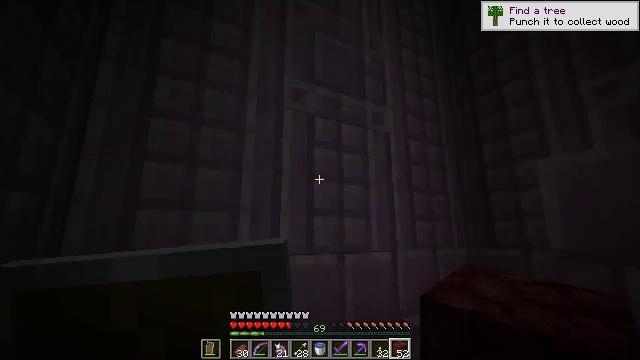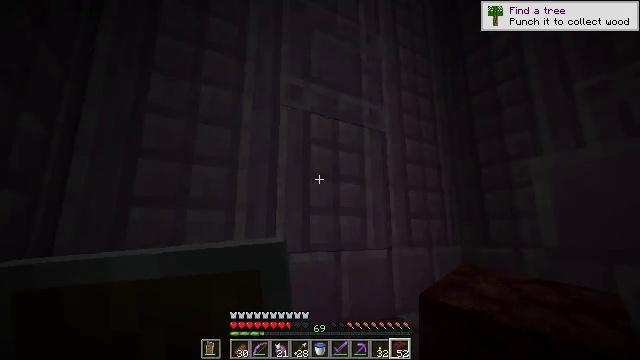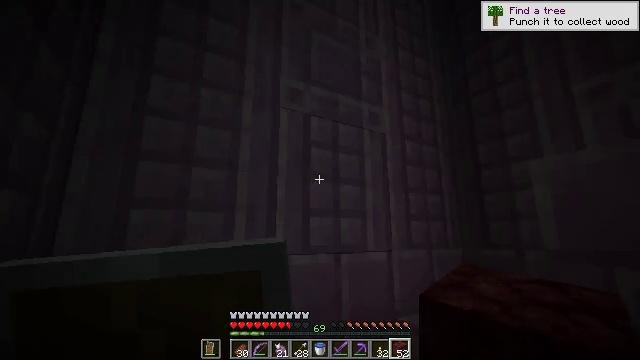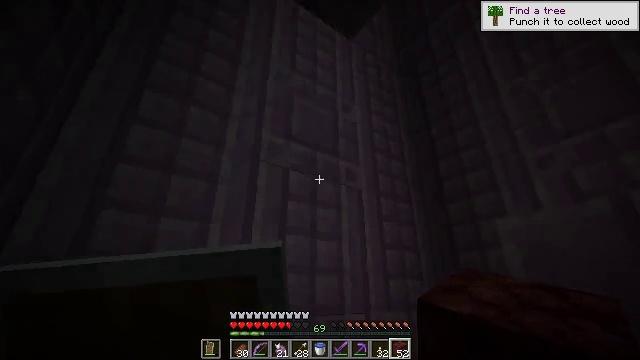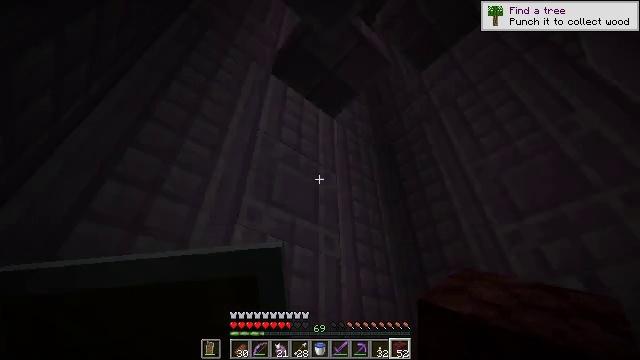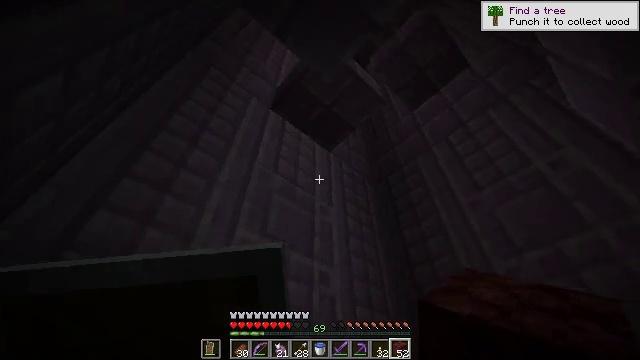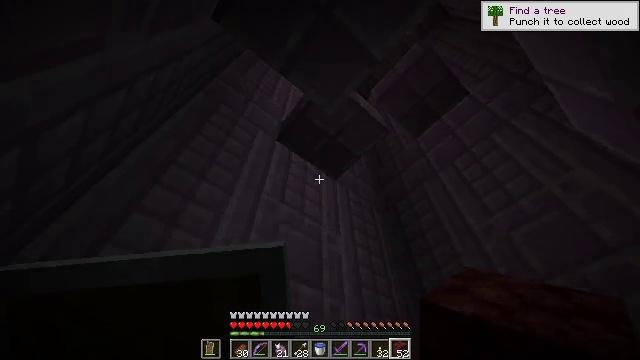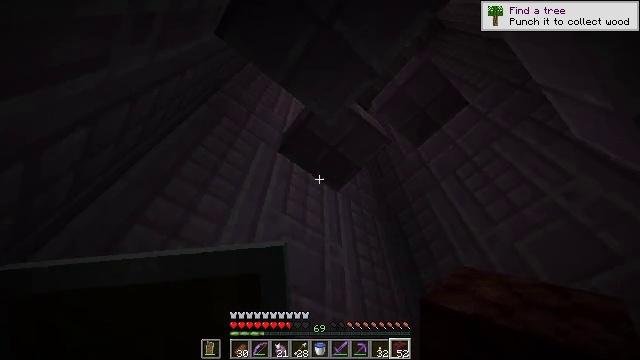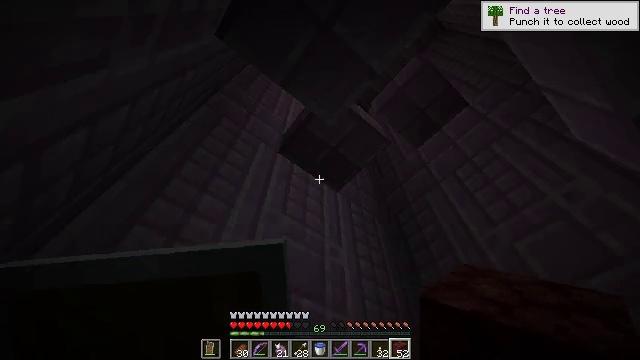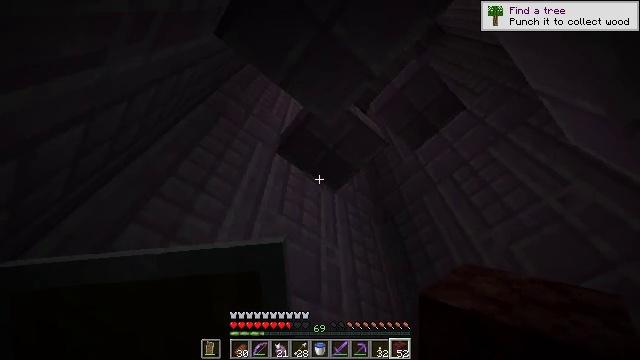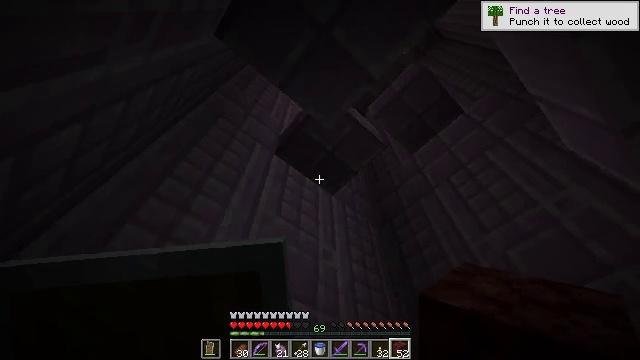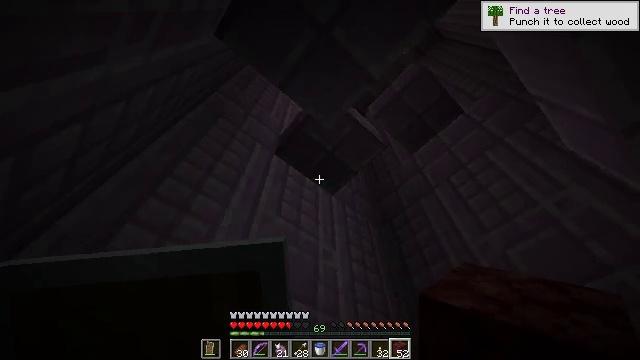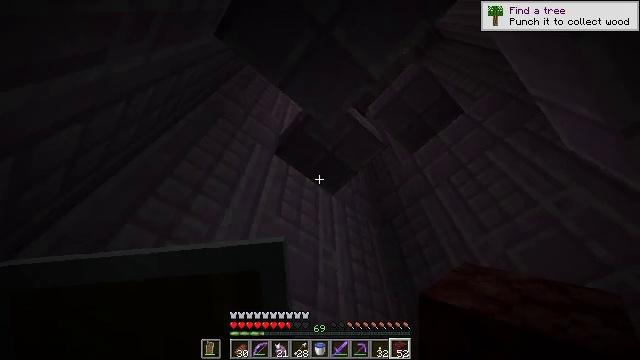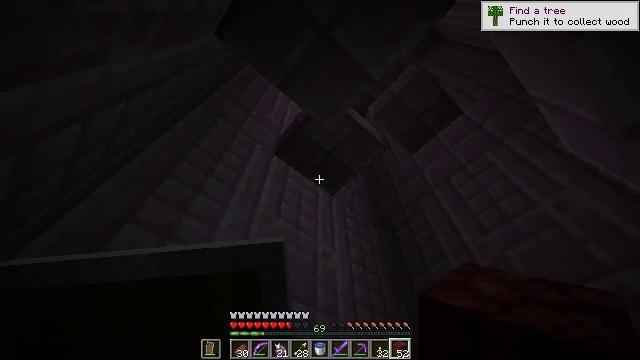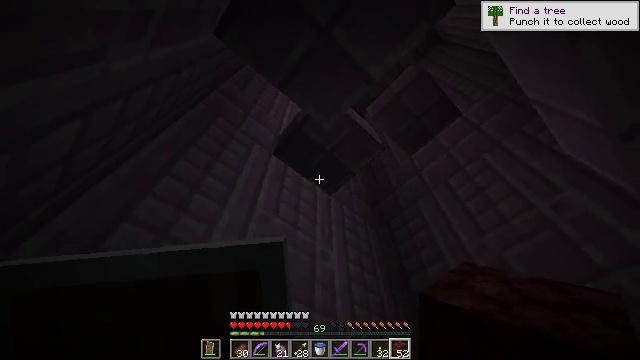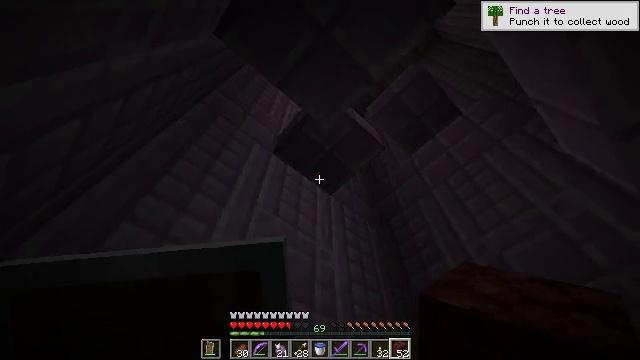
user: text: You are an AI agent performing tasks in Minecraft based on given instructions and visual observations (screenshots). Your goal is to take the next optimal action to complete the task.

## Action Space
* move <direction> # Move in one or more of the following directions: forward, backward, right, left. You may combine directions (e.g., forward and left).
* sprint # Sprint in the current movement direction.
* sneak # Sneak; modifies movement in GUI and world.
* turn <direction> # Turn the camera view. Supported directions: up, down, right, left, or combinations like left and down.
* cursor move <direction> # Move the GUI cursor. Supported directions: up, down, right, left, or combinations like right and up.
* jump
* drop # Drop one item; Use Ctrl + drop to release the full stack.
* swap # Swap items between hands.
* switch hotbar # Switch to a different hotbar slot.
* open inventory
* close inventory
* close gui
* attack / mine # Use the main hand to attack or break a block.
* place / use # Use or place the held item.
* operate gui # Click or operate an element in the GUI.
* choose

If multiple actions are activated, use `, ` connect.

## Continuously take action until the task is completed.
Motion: motion action
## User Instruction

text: Collect the purpur slab after breaking it.
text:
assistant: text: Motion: no_op
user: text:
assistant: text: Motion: no_op
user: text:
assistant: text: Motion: turn right and up
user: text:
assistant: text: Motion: turn right and up
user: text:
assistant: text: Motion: turn right and up
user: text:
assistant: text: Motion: turn left and up
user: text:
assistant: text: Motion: turn up
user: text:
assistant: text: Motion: no_op
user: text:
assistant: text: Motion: turn right
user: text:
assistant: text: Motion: no_op
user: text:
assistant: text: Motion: no_op
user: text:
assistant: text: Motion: no_op
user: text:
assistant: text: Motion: no_op
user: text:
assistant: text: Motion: no_op
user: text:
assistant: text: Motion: no_op
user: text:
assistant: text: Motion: turn down
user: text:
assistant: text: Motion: turn down
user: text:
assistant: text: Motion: turn down
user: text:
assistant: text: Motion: turn down
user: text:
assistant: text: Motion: turn down
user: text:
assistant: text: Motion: turn down
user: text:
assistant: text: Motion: turn down
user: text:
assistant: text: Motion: turn down
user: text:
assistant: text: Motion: turn down
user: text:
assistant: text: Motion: turn down
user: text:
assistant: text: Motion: turn down
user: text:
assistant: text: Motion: no_op
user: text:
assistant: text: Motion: no_op
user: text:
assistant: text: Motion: move forward, jump
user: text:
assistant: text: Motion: move forward, jump